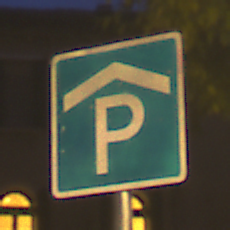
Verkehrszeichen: Parkhaus
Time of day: Night
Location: Outdoor (Urban)
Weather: Clear
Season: NotSpecified
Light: Artificial